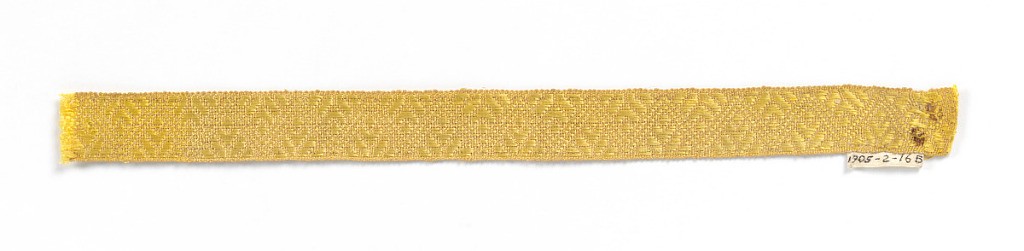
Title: Trimming
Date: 17th century
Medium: silk Technique: woven
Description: Design of a central zigzag line with a leaf form in the opposing triangles.